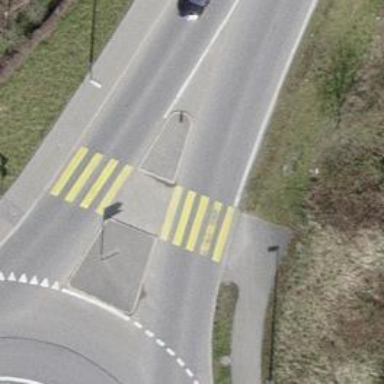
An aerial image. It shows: Marked road crossing with pedestrian island.